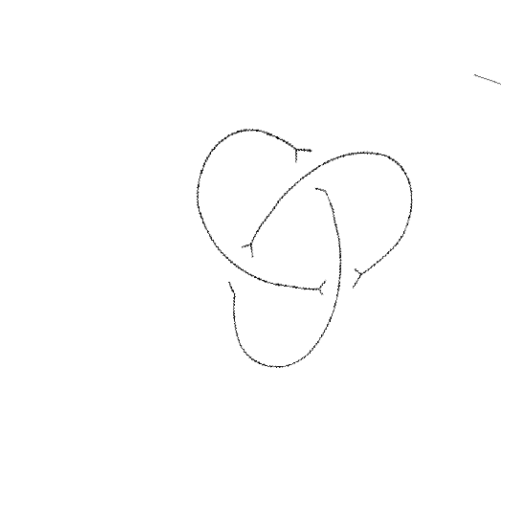
Crossing number: 3